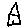
Label: house